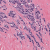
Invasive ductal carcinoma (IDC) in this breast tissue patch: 1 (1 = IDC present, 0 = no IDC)